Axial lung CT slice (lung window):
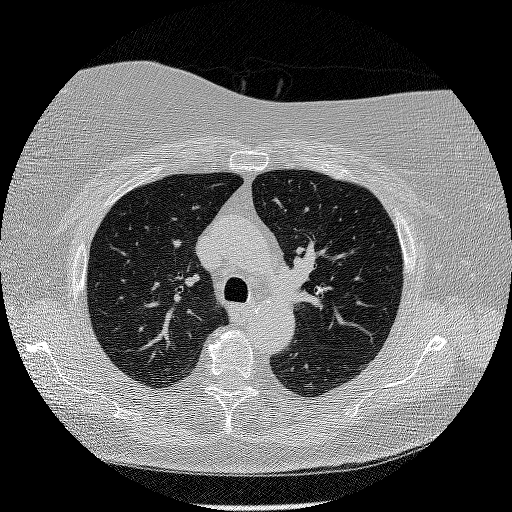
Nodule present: no